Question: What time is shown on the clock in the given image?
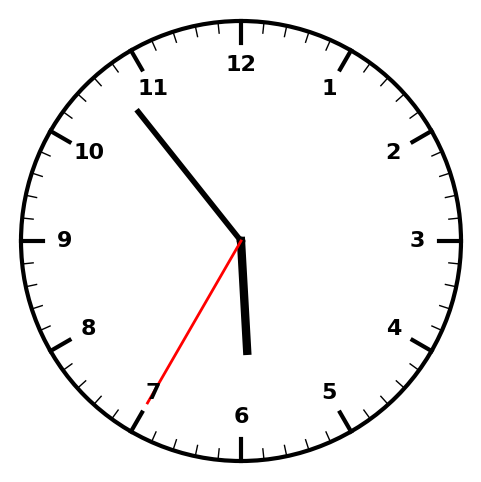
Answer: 05:53:35